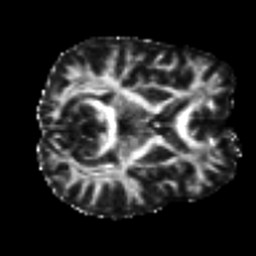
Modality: FA
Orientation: axial
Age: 30
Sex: female
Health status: ill
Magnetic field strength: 3 T
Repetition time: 8.4 s
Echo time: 0.0926 s